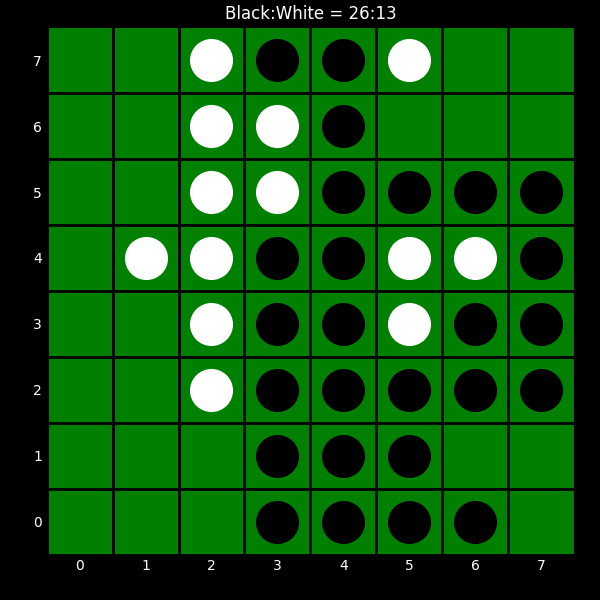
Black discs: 26
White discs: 13